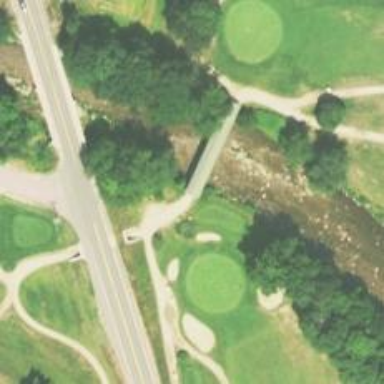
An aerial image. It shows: Covered bridge over service road. The road is cartpath for golf and also serves as nordic skiing track groomed for classic and skating styles.